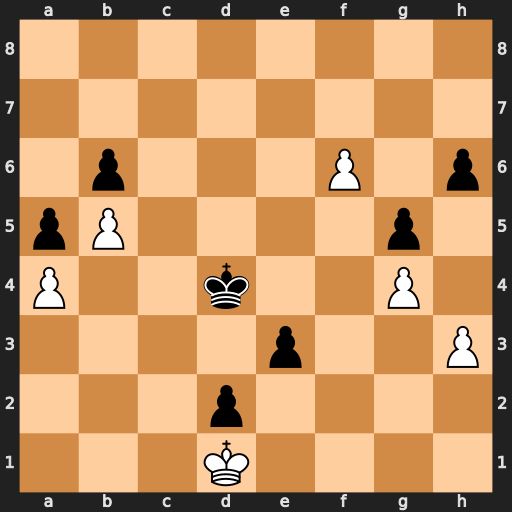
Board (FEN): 8/8/1p3P1p/pP4p1/P2k2P1/4p2P/3p4/3K4
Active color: w
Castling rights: -
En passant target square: -
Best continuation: Kc2 Ke4 f7